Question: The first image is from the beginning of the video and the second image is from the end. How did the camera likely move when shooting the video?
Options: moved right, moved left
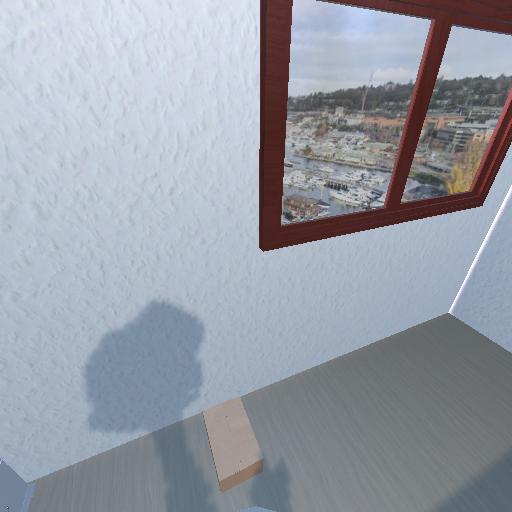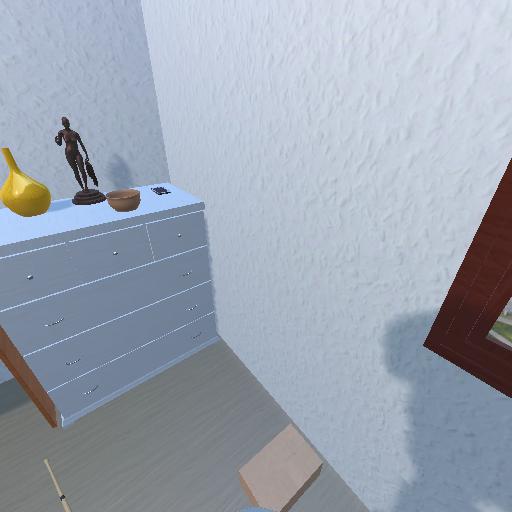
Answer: moved right